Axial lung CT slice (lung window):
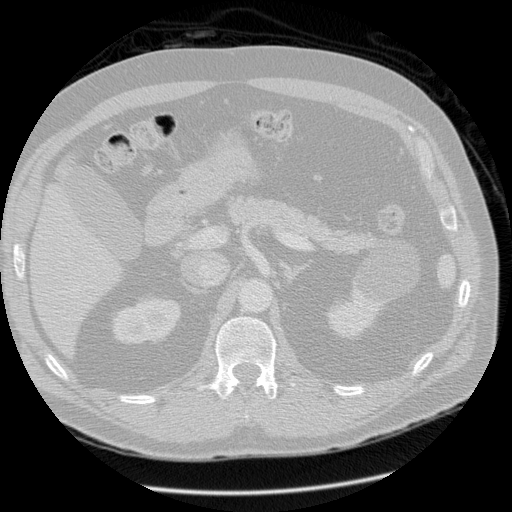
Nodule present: no